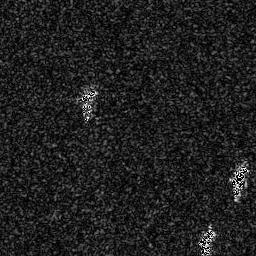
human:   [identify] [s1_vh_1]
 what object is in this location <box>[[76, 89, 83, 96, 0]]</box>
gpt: <ref>1 small ship at the bottom right</ref>

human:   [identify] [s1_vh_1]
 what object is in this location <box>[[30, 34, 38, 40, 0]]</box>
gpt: <ref>1 small ship at the center</ref>